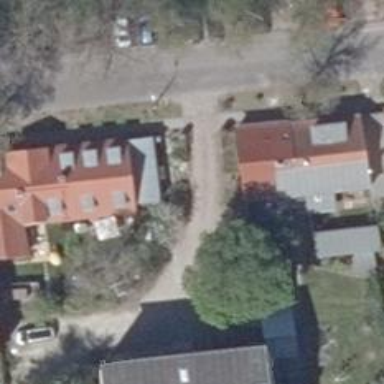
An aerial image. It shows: Semi-detached house with gabled roof.